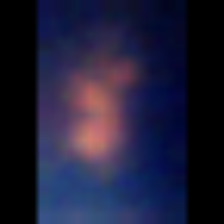
Taxon: Unknown_full_image
Group: Unknown